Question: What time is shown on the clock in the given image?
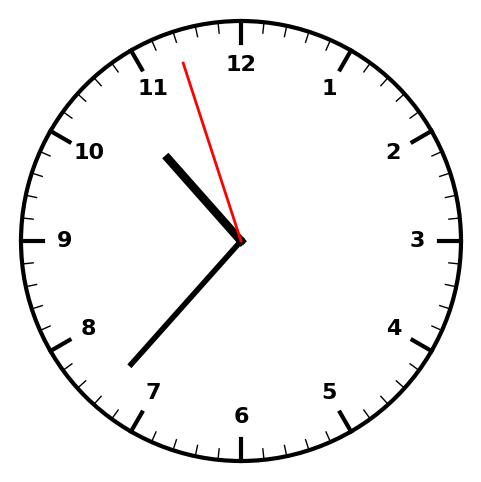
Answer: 10:36:57